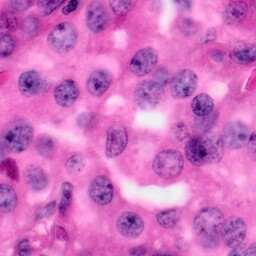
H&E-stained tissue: Pancreatic